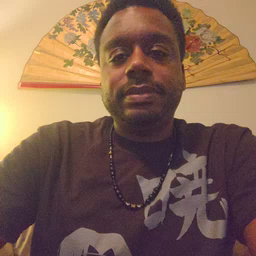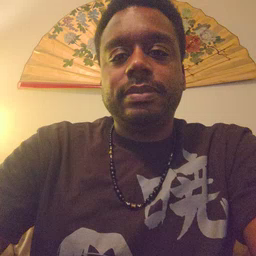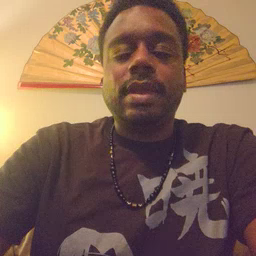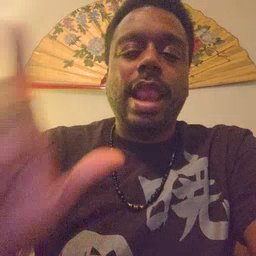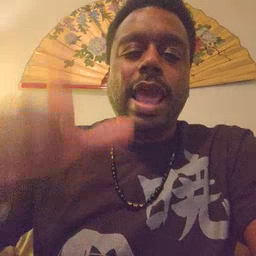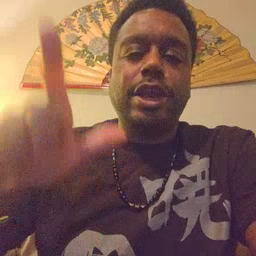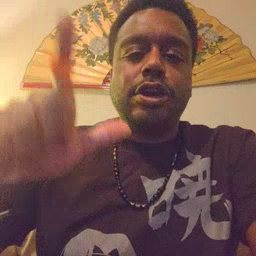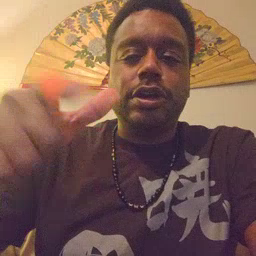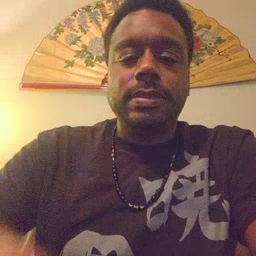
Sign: later